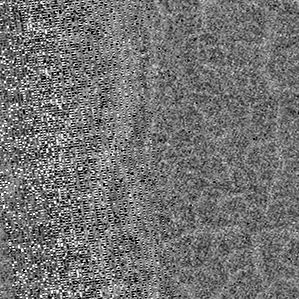
Label: frost